Field crop: maize
Growth stage: 2
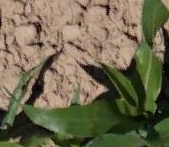
Species: maize